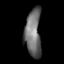
Tissue: prostate
Cell type: Fibroblasts
Senescence score: 0.7612
Nuclear area (px): 757
Mean DAPI intensity: 109.096